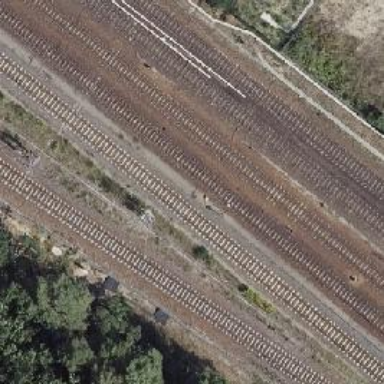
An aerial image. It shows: Railway signal.